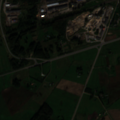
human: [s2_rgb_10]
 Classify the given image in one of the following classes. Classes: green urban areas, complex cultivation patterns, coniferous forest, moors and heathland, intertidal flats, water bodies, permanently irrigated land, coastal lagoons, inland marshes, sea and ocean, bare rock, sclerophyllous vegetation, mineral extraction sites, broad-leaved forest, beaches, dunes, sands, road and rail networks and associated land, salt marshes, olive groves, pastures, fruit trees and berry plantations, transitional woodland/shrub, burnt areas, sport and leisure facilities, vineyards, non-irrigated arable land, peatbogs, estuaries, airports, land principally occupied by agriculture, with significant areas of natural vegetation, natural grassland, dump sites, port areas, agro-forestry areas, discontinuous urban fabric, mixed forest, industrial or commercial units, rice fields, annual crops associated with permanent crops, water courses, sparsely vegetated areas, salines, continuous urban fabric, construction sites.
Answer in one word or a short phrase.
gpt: industrial or commercial units, non-irrigated arable land, pastures, complex cultivation patterns, land principally occupied by agriculture, with significant areas of natural vegetation, transitional woodland/shrub